Field crop: tomato
Growth stage: 2
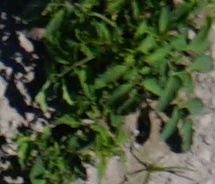
Species: tomato